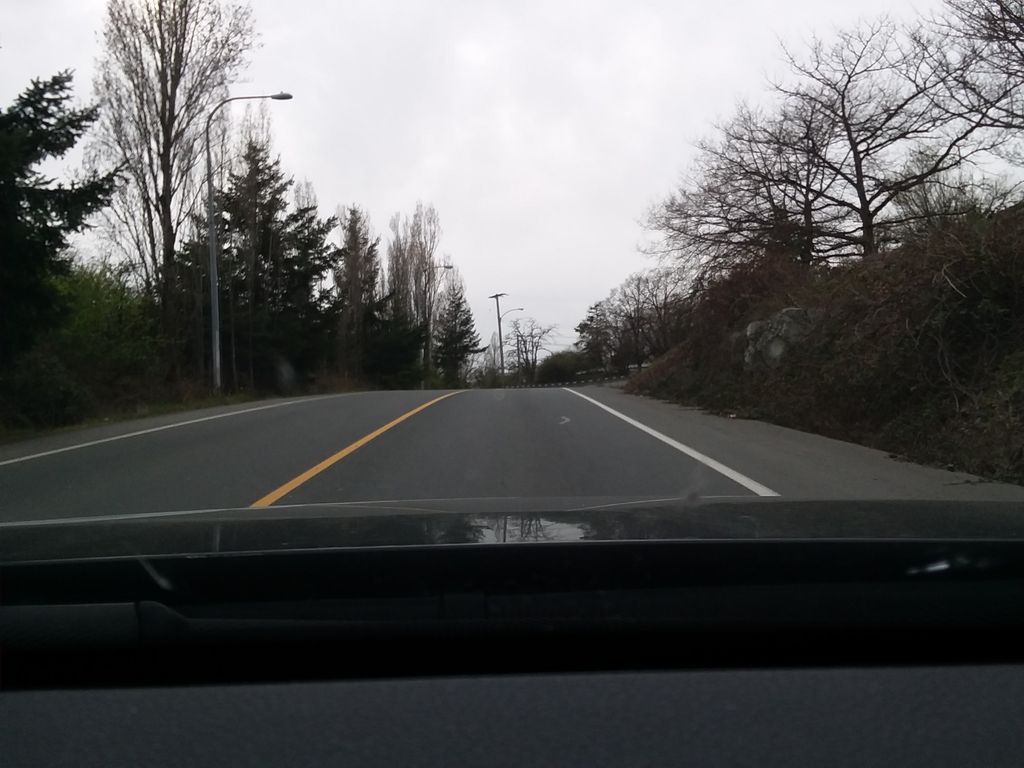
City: victoria